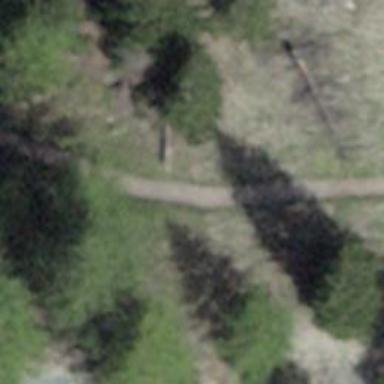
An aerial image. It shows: Ground path.